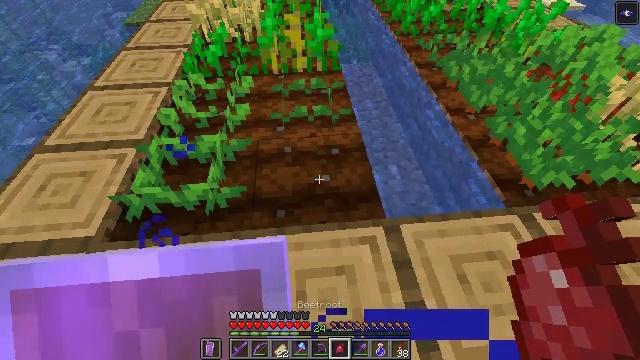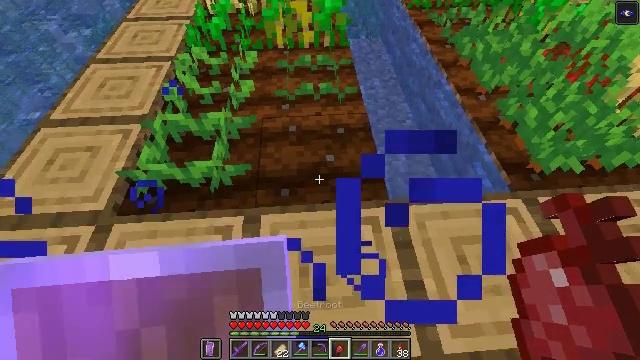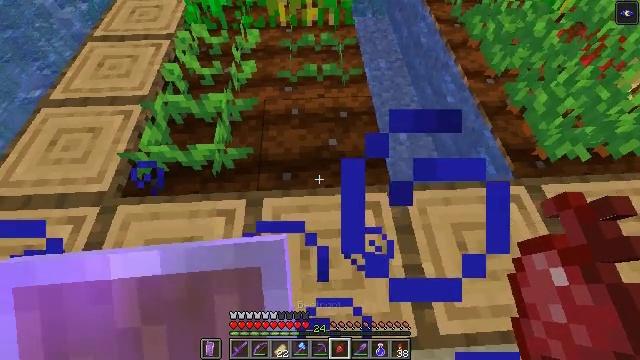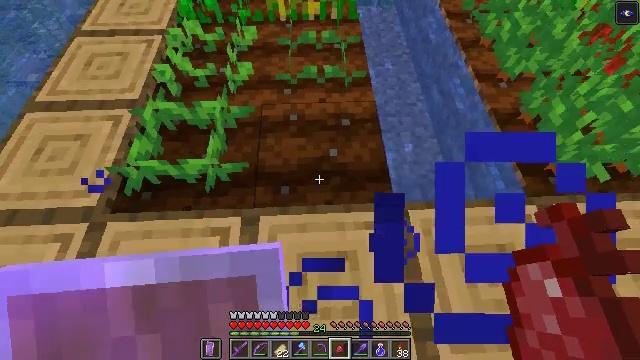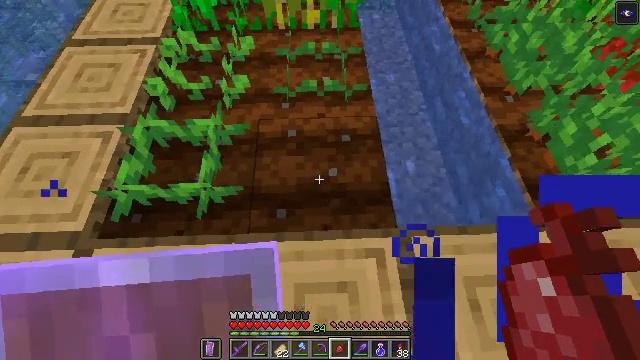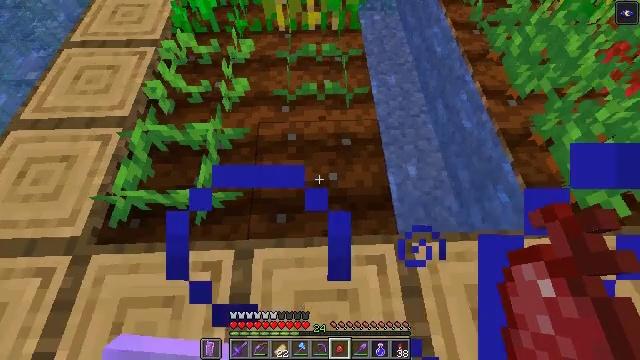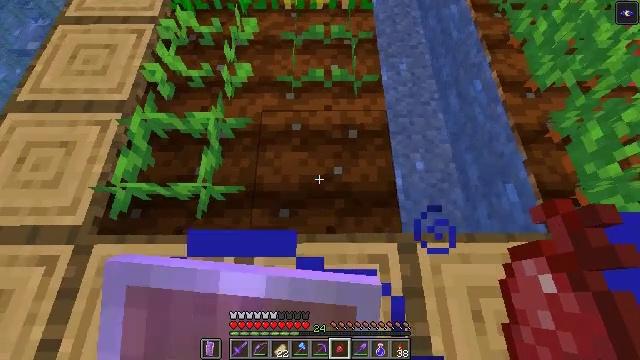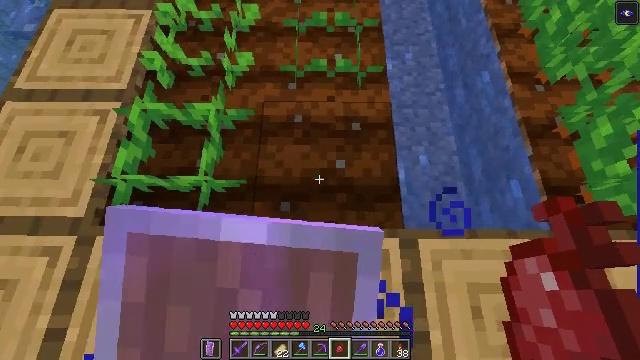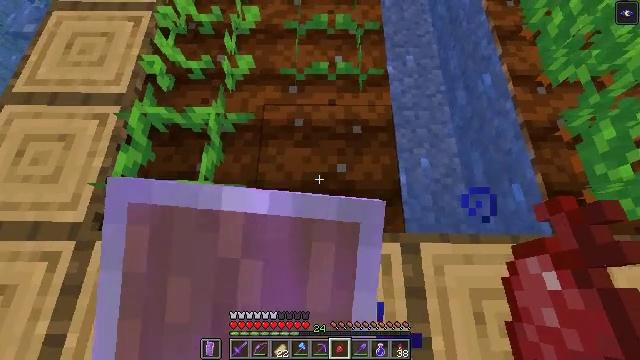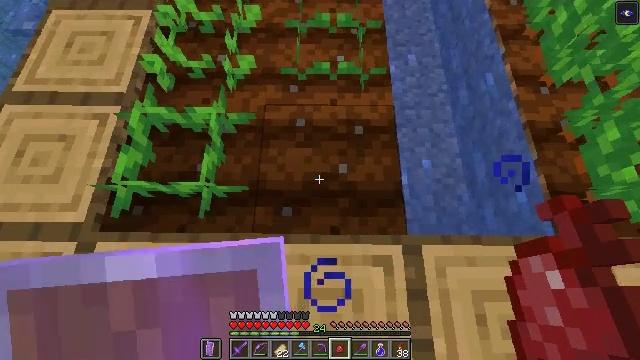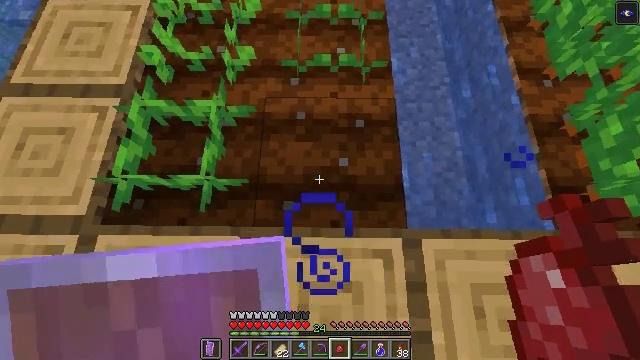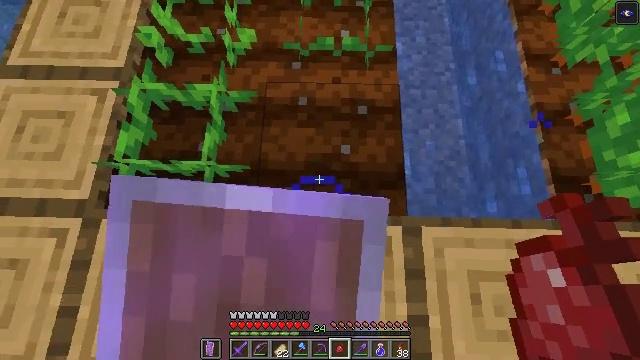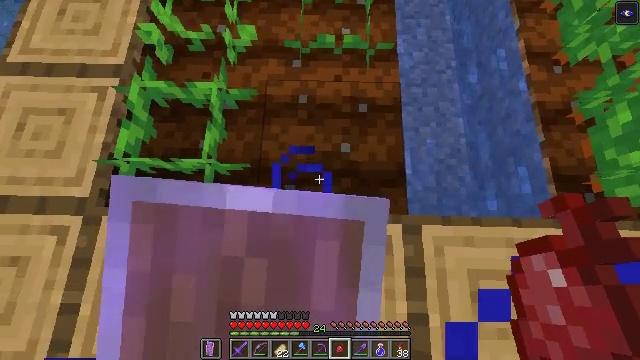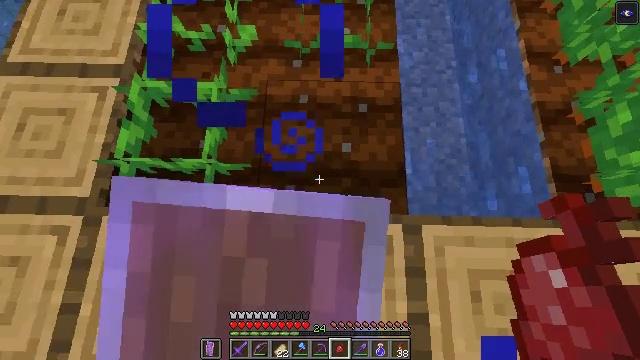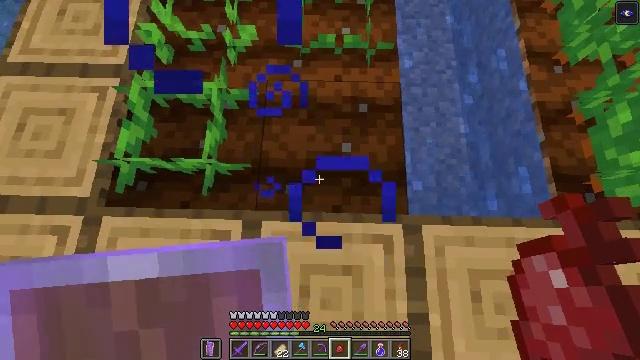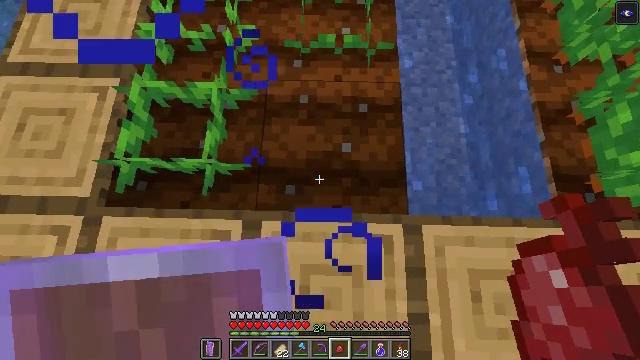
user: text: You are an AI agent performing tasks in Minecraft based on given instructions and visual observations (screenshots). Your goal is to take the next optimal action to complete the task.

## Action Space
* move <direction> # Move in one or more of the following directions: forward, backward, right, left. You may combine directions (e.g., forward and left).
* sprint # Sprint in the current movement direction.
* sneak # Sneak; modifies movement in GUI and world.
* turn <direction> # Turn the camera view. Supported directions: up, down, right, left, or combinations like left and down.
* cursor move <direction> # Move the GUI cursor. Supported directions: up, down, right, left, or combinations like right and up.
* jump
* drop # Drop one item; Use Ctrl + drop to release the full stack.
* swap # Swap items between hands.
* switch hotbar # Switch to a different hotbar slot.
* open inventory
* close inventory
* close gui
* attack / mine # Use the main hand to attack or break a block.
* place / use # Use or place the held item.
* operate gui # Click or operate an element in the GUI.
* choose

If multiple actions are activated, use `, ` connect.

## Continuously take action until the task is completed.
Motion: motion action
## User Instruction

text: Remove a beetroot from the inventory.
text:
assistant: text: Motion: turn left and down
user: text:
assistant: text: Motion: move forward, turn down
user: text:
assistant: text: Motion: move forward, turn down
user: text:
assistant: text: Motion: move forward
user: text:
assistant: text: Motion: move forward, use / place
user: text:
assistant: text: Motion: turn left and down, use / place
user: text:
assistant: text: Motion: turn down, use / place
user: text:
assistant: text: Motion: use / place
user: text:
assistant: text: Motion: no_op
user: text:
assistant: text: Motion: turn down
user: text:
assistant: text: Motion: turn down, use / place
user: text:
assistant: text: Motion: use / place
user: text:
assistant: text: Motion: use / place
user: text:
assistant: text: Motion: no_op
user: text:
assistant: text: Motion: no_op
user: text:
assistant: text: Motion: no_op
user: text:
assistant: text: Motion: turn right and up
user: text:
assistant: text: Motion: turn right and up
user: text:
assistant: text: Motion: turn right and up
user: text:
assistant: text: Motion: no_op
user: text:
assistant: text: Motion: no_op
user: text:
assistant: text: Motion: turn right
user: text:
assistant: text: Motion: turn right and up, drop
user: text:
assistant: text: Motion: drop
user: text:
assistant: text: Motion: drop
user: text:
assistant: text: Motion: no_op
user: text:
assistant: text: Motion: turn left
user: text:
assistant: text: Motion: no_op